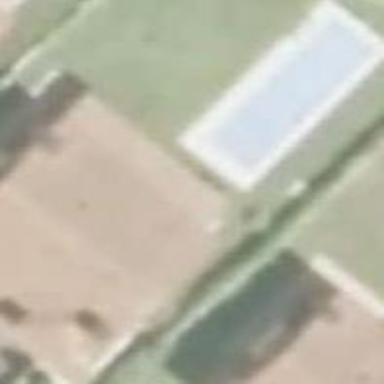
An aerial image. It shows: Swimming pool located in leisure land.